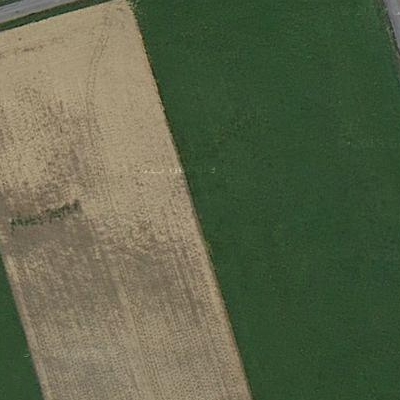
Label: bField